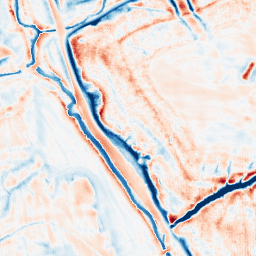
Category: edge_preserving
Decomposition family: bilateral
Decomposition parameters: d: 21
sigma_color: 75
sigma_space: 25
Upsampling method: fft_zeropad
Upsampling parameters: scale: 8
Upsampling scale: 8